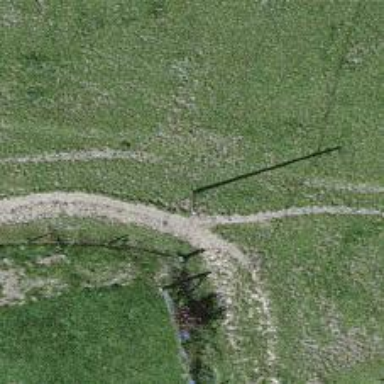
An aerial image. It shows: Minor power line.